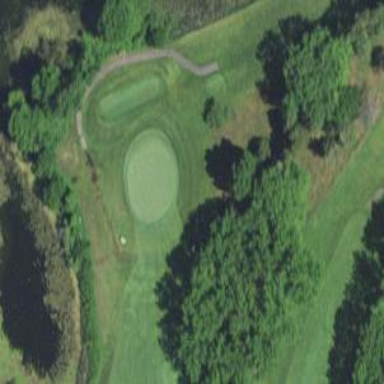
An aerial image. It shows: Golf hole.